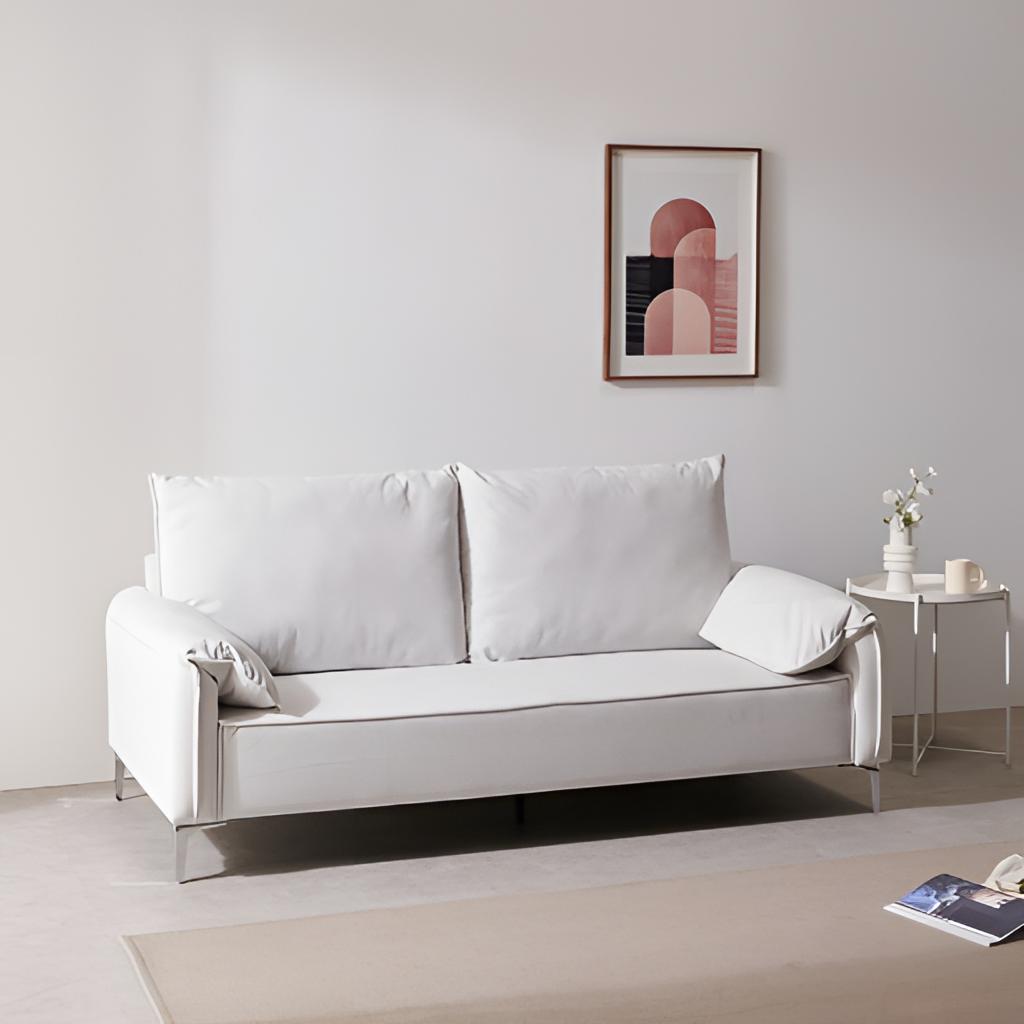
white fabric sofa, living room, carpet flooring, with geometric pattern, minimalist, paint wallpaper, with solid pattern